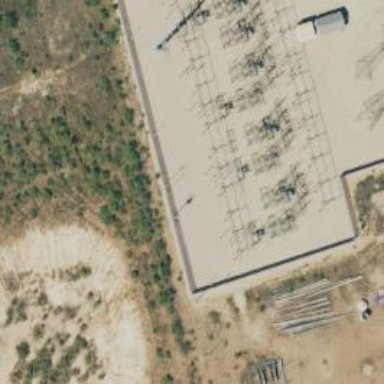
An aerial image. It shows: Power tower.